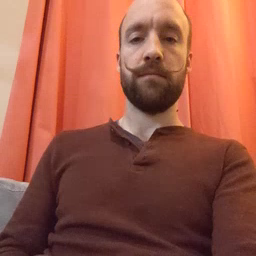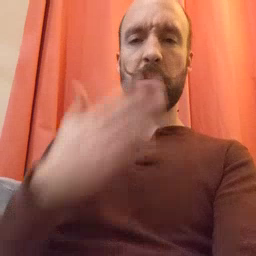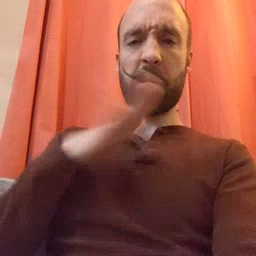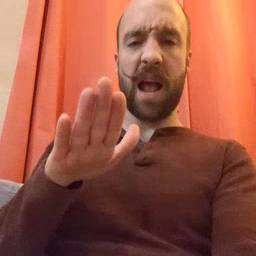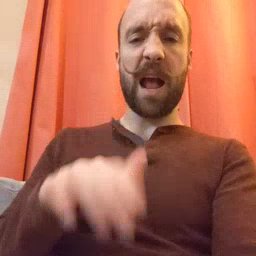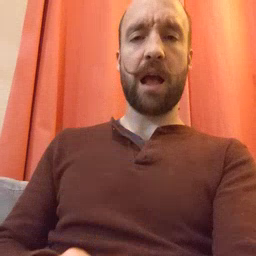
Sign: bad